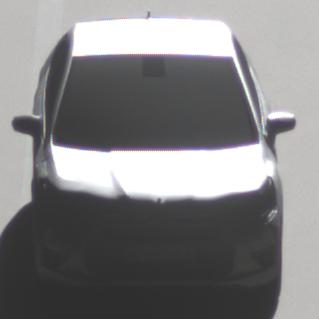
Make: Citroen
Model: DS 4 VTi 120
Detailed model: DS 4
Model produced from: 2011/05
Model produced until: 2015/01
Doors: 5
Color: white
Road condition: dry road
Daytime: morning or afternoon
Contrast: high contrast